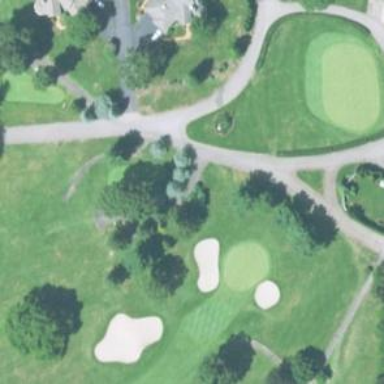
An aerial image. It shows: Path for both roads and golfers.